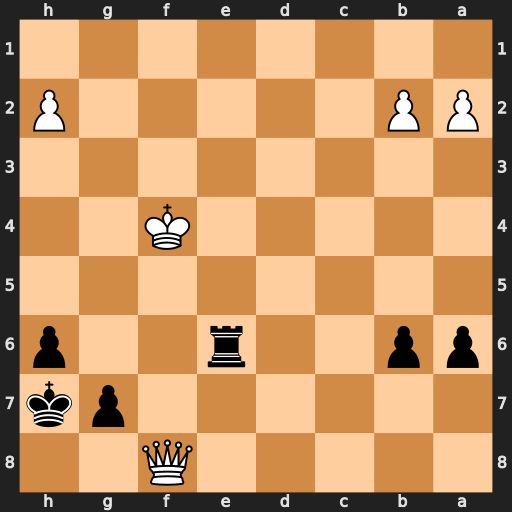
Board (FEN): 5Q2/6pk/pp2r2p/8/5K2/8/PP5P/8
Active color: b
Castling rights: -
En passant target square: -
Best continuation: Rf6+ Qxf6 gxf6 Kf5 Kg7 h4 h5